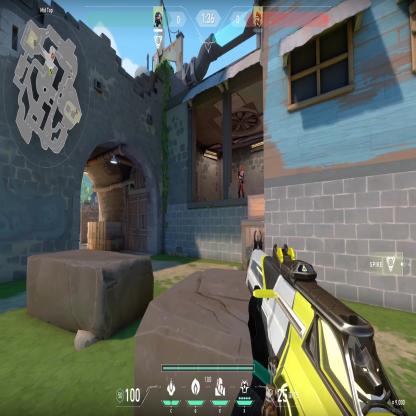
Label: enemy